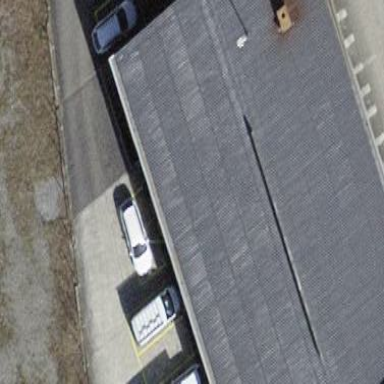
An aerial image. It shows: Industrial building.